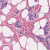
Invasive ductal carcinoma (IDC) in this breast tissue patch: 1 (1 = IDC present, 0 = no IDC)